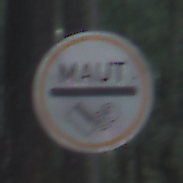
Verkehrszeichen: MautflichtigeStrecke
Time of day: SunriseSunset
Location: Outdoor (Nature)
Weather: NotSpecified
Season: Autumn
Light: Natural